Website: macys
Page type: delivery-shipping
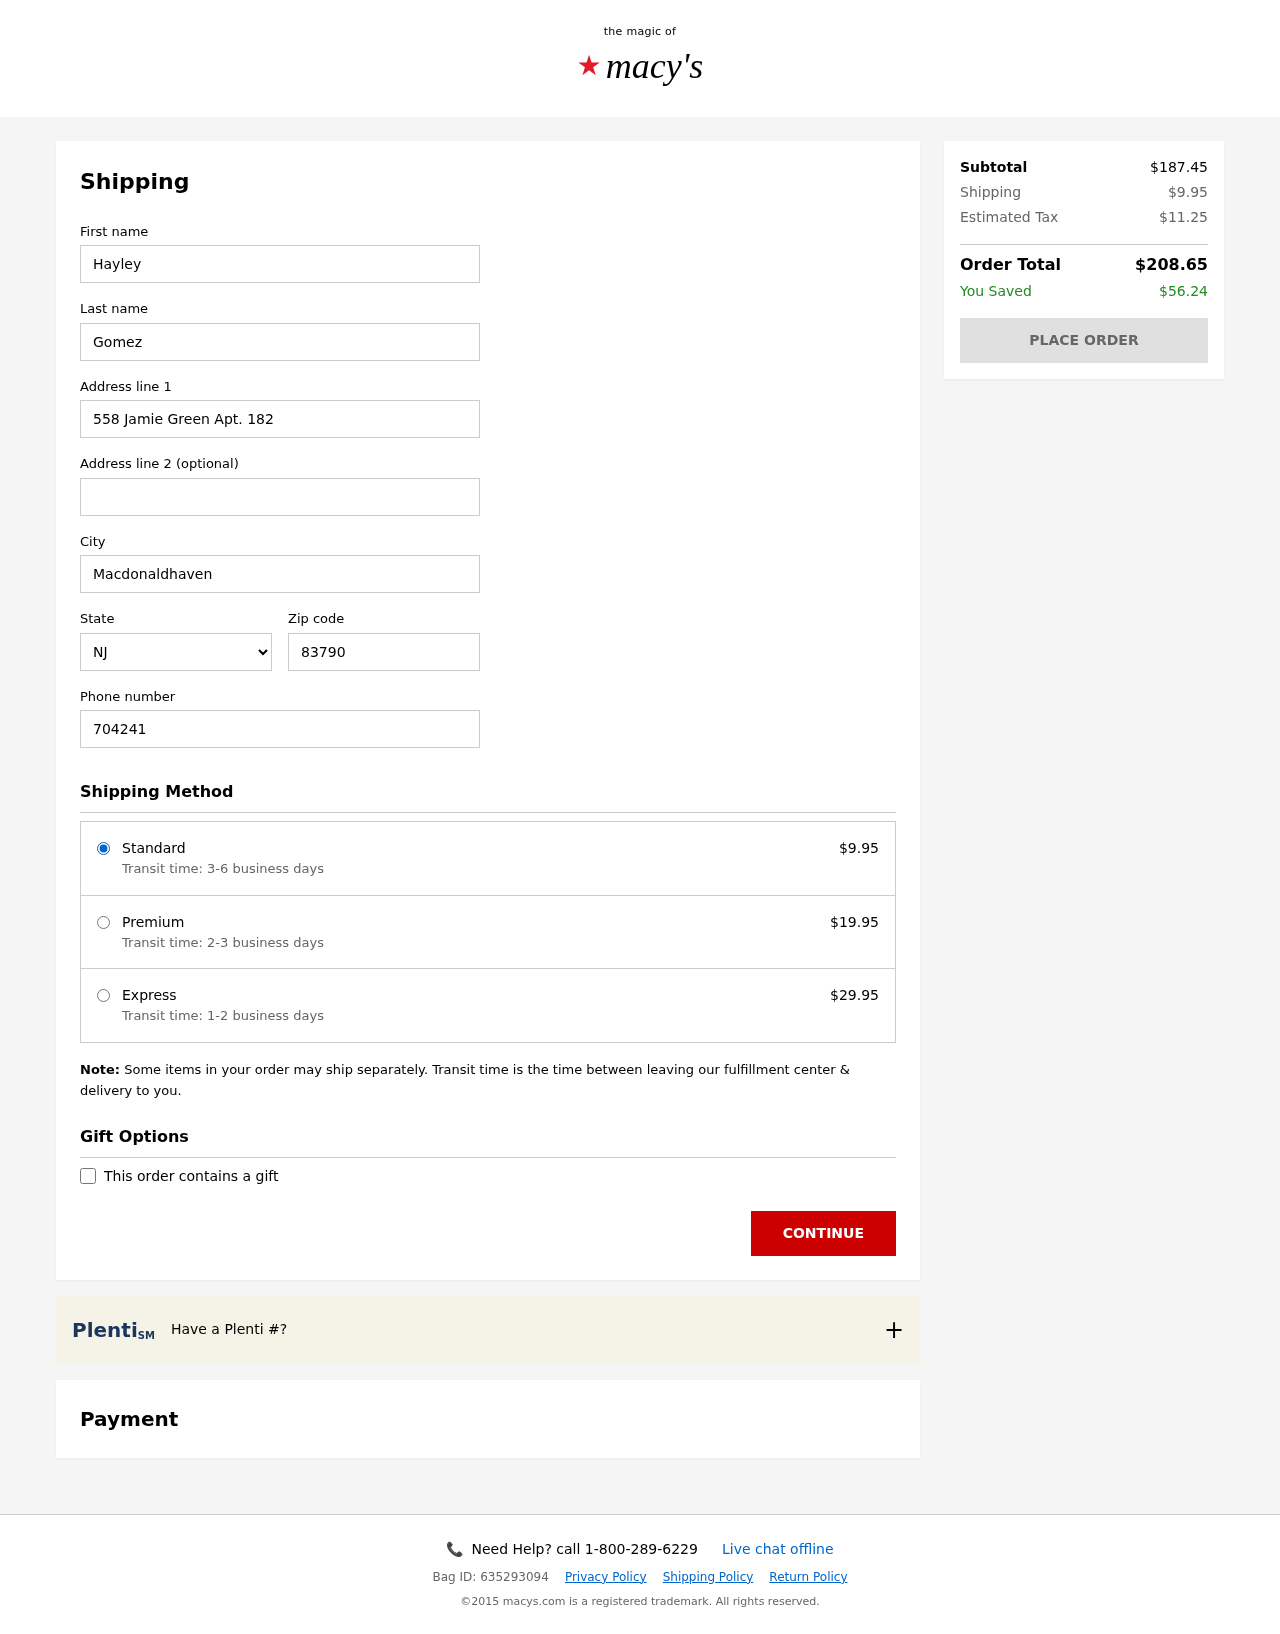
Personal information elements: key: PII_CITY
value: Macdonaldhaven
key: PII_FIRSTNAME
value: Hayley
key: PII_LASTNAME
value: Gomez
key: PII_PHONE
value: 7042411398
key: PII_POSTCODE
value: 83790
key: PII_STATE_ABBR
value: NJ
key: PII_STREET
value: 558 Jamie Green Apt. 182
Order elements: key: ORDER_SHIPPING_COST
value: $9.95
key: ORDER_SHIPPING_PREMIUM
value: $19.95
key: ORDER_SHIPPING_EXPRESS
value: $29.95
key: ORDER_SUBTOTAL
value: $187.45
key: ORDER_TAX
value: $11.25
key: ORDER_TOTAL
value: $208.65
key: ORDER_SAVINGS
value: $56.24